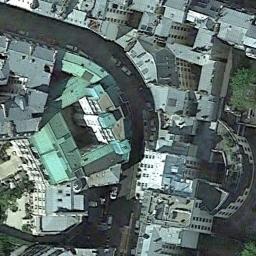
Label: commercial_area